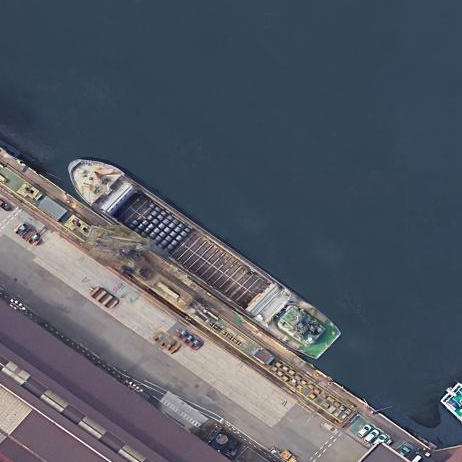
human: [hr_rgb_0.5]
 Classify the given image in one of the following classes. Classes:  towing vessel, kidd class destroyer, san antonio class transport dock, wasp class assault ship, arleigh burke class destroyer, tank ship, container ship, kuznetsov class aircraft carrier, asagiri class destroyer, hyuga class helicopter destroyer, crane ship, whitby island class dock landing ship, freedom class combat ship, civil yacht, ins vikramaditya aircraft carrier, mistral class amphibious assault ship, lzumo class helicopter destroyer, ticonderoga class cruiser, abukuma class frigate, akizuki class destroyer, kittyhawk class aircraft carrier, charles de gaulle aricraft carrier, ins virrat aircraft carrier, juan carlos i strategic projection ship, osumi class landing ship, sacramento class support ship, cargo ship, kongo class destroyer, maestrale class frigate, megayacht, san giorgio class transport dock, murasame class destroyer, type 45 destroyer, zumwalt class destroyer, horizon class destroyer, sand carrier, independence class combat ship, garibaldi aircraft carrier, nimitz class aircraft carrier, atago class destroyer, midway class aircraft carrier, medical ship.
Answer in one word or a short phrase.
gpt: Cargo ship